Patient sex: M
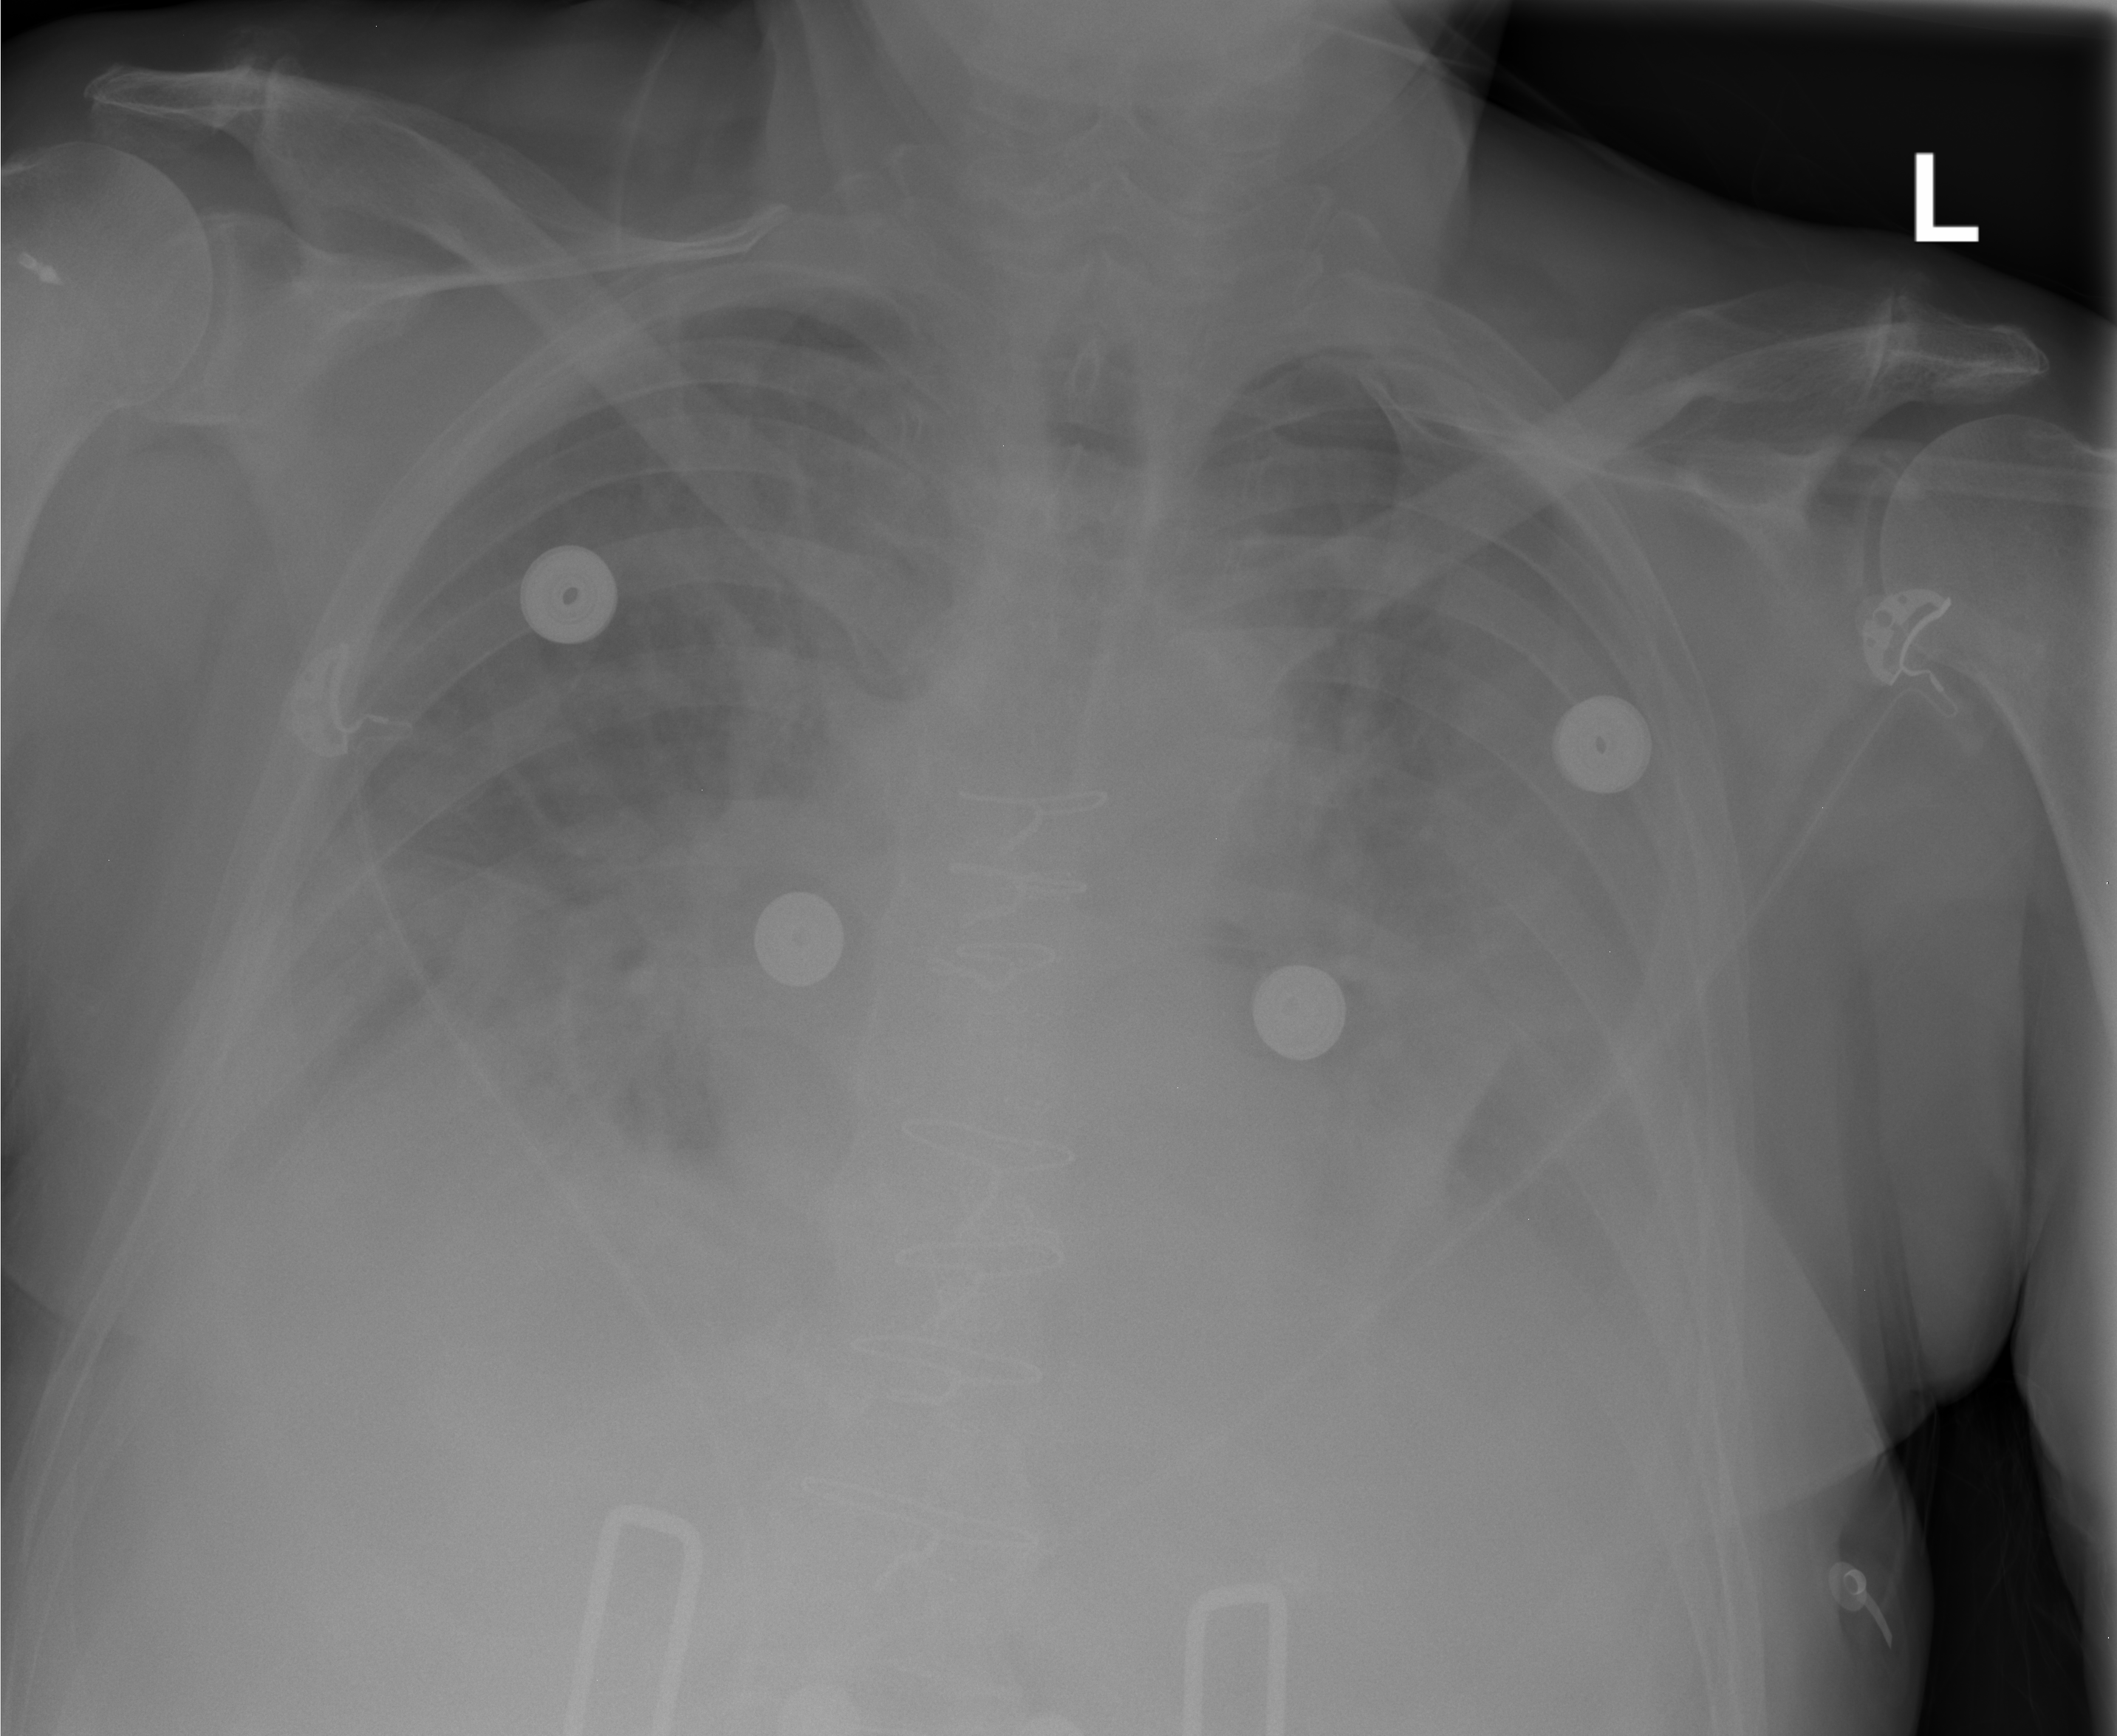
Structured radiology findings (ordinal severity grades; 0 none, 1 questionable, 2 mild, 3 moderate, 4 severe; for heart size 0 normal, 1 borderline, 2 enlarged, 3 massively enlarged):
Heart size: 0
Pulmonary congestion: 3
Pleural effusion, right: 3
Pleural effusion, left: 3
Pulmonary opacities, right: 3
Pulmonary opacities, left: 3
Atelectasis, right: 2
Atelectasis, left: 2